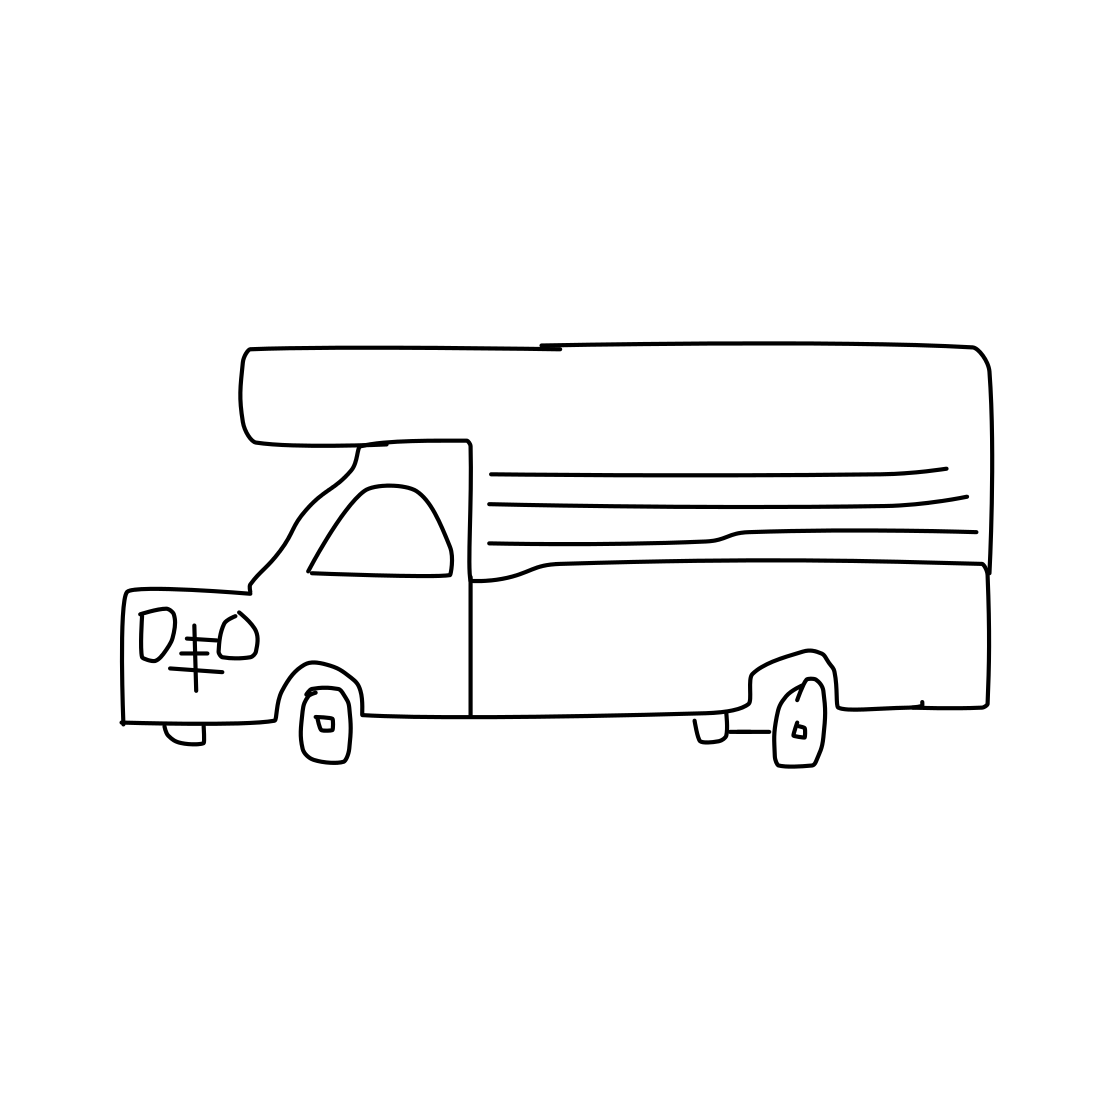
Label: truck